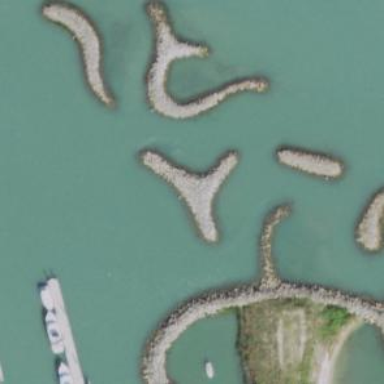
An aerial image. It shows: Breakwater structure.